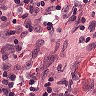
Metastatic tissue present: no